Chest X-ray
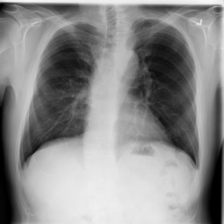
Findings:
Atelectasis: negative
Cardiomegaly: negative
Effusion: negative
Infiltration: negative
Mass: negative
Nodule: negative
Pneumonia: negative
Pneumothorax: negative
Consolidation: negative
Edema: negative
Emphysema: negative
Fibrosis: negative
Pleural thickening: negative
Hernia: negative